Current action and preconditions to check: trajectory_clear

Your task: For each precondition in the list above, predict whether it will hold at this action.

Consider the current scene as observed from the mobile robot's camera, and analyze the predicted future states of all dynamic agents (e.g., people, animals, vehicles, or any moving entities) within the NEXT SECOND.

IMPORTANT: Only answer "very likely" if you are absolutely certain—based on strong, clear evidence—that a dynamic agent will violate the precondition in the predicted future state. Do NOT answer "very likely" for unlikely, ambiguous, or low-probability risks.

Ask yourself for each precondition: Is there a high probability, with clear and convincing evidence, that the predicted future states of any dynamic agent will interfere with the predicted future state of the currently executing action within the NEXT SECOND, causing that precondition to fail?

Assess the risk level based on these predictions. Use "likely" or "very likely" if motions create a clear risk of interference.

Use "neutral" or "improbable" if agents are nearby but their predicted paths are clearly diverging or non-conflicting.

Failure Risk Categories: "very improbable", "improbable", "neutral", "likely", "very likely"

Answer Format: Output ONLY the probability_of_failure value from these categories: "very improbable", "improbable", "neutral", "likely", "very likely"

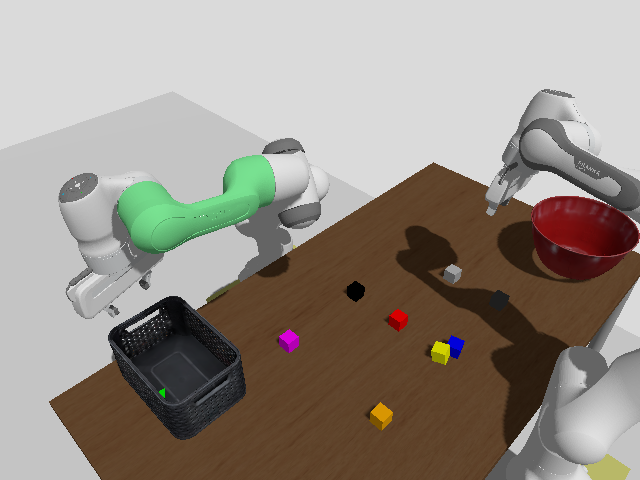

Answer: very improbable